Question: I have added assets as described in the apple developer documentation naming my images imagename.png for low res and imagename@2x.png for retina.
I have dragged images into my view on my storyborad and when I run this on a retina display device it seems to automatically use the @2x image, however the image becomes square as it seems to extend outside the bounds that I have set. If I run it on a non-retina device and inside the storyboard the image looks fine.
You can see my issue here, retina is on the left and the storyboard and how it should look is on the right side.

What am I missing or doing wrong?
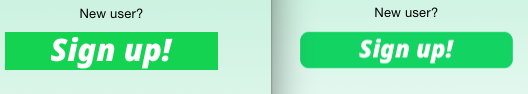
Answer: Try changing your settings in storyboard.